Question: I have made an external style sheet in which I believed would have effected my HTML files when I ran them on notepad++. However, this is not the case. It does not seem to affect it at all. I believe the link is correct, but I do not understand why it isn't working. This is my first website I am creating. If you need any more images, please comment and ask. I am rather clueless at the moment.
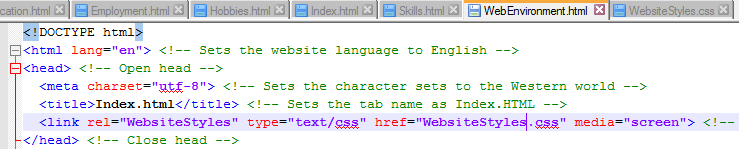
Answer: The CSS file is in a separate folder. You have to specify this folder.
You have to know it has to be in a subfolder of the folder containing 'WebEnvironment.html'.
The most common way is:
'css/WebsiteStyles.css'
Then you have to use:
'''
<link rel="stylesheet" type="text/css" href="css/WebsiteStyles.css" media="screen">
'''